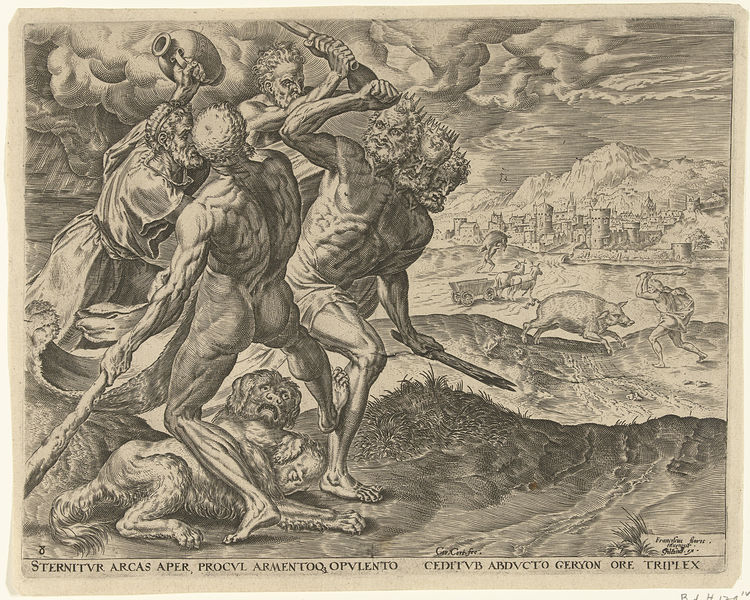
Titel: Hercules doodt Geryon en zijn hond
Künstler: Cornelis Cort
Standort: Amsterdam
Institution: Rijksmuseum
Schlagwörter: gravure, ville, vieux, chiens, fortification, cochon, porc, révolte, triplex